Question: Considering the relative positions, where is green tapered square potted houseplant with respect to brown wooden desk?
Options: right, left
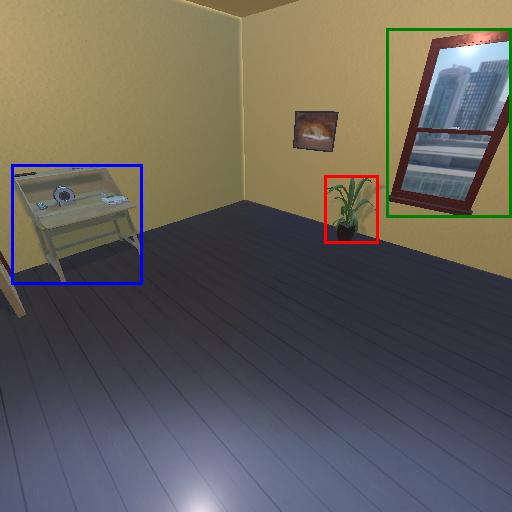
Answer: right